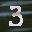
Label: 3